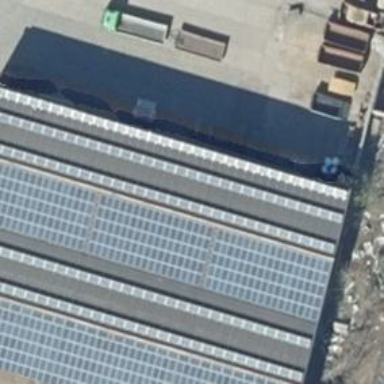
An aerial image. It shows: Recycling center that accepts scrap metal.